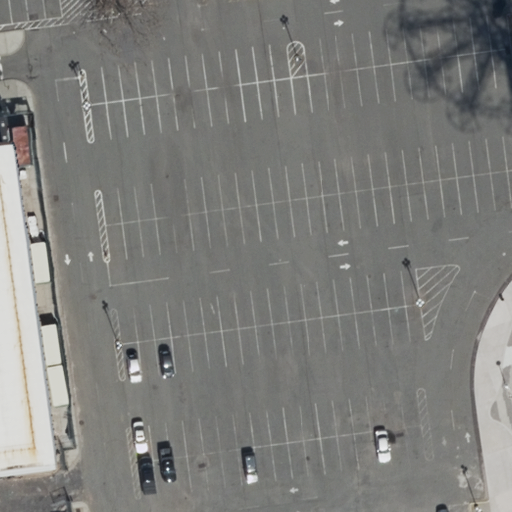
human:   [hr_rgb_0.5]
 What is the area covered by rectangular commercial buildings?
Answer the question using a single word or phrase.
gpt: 0m2

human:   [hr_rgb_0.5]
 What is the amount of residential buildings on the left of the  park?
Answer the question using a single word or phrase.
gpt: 1

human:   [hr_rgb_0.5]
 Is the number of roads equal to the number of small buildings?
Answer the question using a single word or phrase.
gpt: no

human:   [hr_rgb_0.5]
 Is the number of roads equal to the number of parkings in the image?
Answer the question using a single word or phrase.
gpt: no

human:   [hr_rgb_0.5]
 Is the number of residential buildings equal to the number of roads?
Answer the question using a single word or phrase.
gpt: no

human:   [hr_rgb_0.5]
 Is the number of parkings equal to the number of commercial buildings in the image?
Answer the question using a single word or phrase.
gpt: no

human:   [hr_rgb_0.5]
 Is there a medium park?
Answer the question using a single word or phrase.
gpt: no

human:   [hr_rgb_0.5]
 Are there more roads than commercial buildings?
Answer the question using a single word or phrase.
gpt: yes

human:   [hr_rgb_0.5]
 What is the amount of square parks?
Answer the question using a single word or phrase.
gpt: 0

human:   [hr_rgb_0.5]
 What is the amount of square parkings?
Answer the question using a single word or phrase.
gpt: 0

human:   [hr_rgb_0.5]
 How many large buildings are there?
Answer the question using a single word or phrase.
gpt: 0

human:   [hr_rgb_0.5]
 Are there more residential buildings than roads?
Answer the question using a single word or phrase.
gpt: no

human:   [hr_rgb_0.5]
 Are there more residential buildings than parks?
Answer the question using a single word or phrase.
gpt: no

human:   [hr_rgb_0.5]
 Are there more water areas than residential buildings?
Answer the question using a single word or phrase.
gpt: no

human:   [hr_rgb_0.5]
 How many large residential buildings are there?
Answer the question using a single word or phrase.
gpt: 0

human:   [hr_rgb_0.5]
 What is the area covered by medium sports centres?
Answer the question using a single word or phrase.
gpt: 439m2

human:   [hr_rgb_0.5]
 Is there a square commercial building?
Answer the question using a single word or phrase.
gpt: no

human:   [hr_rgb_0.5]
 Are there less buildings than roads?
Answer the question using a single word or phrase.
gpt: yes

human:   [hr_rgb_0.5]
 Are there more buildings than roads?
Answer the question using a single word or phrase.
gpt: no

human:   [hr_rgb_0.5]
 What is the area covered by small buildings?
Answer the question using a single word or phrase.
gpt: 0m2

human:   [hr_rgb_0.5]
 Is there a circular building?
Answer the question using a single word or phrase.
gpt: no

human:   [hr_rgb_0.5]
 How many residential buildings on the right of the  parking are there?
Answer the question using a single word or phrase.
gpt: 0

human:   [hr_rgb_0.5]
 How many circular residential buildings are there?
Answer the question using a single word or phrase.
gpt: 0

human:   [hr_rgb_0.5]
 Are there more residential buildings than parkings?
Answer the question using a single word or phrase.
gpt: no

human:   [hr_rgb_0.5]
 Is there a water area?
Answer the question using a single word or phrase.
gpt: no

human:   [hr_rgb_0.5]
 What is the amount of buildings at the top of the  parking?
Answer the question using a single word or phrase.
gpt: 0

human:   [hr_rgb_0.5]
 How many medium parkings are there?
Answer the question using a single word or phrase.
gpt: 1

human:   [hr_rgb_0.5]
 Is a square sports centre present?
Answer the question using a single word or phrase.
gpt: no

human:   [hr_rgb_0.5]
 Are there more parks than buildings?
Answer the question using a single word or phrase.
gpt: no

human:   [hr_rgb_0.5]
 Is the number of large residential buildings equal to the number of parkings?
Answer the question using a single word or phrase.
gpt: no

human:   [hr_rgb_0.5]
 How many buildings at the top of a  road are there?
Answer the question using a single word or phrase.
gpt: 1

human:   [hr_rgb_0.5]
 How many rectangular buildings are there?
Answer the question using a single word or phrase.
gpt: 1

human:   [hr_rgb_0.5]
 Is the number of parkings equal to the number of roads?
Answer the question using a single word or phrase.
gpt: no

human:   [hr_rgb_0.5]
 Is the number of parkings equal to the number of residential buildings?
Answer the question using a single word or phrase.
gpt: yes

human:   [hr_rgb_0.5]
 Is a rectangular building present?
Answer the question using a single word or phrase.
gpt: yes

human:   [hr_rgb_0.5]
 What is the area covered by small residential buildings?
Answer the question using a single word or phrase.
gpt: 0m2